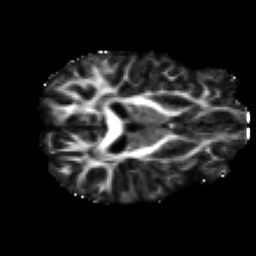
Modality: FA
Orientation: axial
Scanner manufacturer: ge
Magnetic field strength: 3 T
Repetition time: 7.98 s
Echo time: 0.0701 s